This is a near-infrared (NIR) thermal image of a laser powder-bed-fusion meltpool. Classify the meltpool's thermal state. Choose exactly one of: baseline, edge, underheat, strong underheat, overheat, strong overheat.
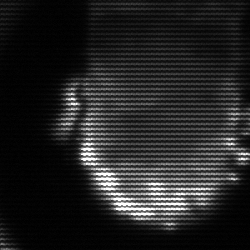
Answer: baseline